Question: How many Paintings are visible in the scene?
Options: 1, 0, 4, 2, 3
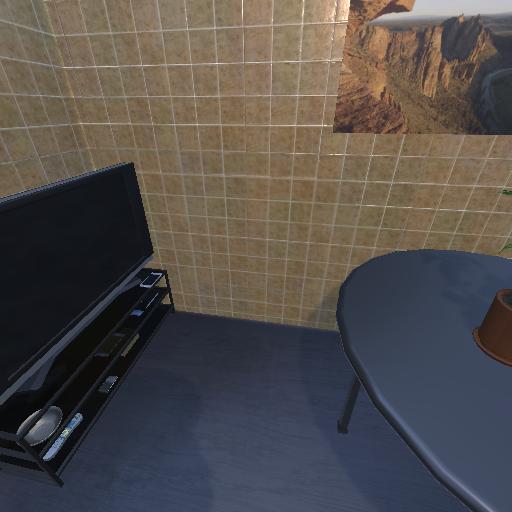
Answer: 1